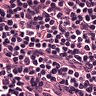
Metastatic tissue present: no